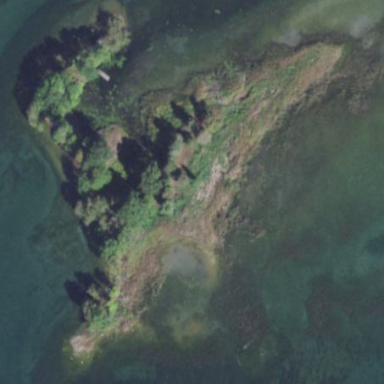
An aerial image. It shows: Islet covered with woodland.